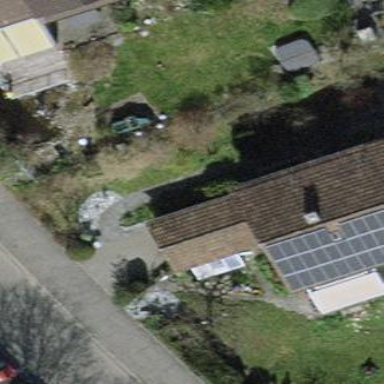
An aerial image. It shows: Building with tiled roof.